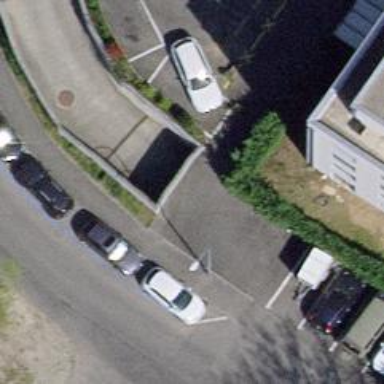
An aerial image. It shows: Driveway tunnel under the road.